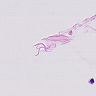
Metastatic tissue present: no